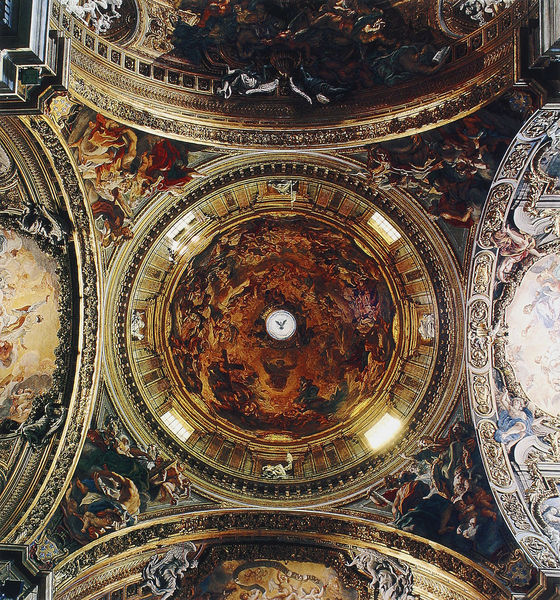
Titel: Deckengemälde “Duplex Intercessio” in der Kuppel von Il Gesù in Rom
Künstler: Giovanni Battista Gaulli
Standort: Rom, Il Gesù (EU - I - Latium)
Schlagwörter: fenster, ornament, barock, taube, kirche, decke, engel, kuppel, stuck, gewölbe, kreuz, dom, zwickel, jüngstes gericht, rundbögen, bemalung, illusion, rotunde, vierung, tambur, deckenfresko, pozzo